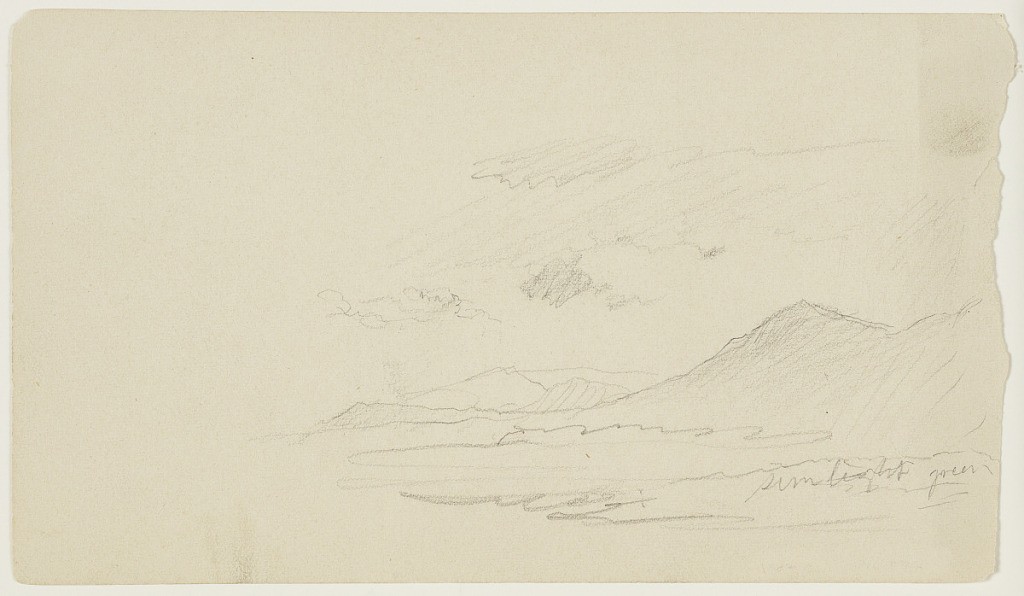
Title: Sunbeams above the Catskills, Hudson, New York, Part One
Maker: Frederic Edwin Church, American, 1826–1900
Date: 1882
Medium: Graphite on paper
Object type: Drawing
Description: Landscape sketch showing the first part of a panoramic view of sun rays cascading through clouds onto the wooded terrain below, as seen from Church's home near Hudson, New York, known as Olana. At right, the sharp, pyramidal peak of Overlook Mountain looms over nearby foothills and the Hudson River, which is loosely-rendered in the foreground at lower center. In the background at center, other distant peaks of the Catskills are visible along the horizon. Above, a cloud bank is shown stretching above the landscape, with the suggestion of sun rays, or perhaps rain, at far right.